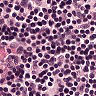
Metastatic tissue present: no